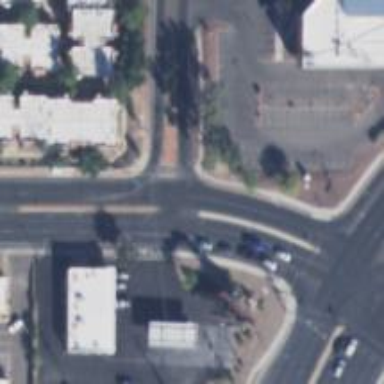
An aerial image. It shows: Marked road crossing.